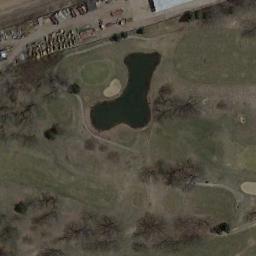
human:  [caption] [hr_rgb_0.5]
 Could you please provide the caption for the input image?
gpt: Numerous  trees are next to the golf course .

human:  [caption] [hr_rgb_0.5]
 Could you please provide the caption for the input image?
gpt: Several winding paths lead to different sand bunkers .

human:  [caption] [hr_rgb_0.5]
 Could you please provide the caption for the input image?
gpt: There are several bunkers and lakes and several paths on the large lawn on the golf course with many withered trees and several buildings  Many cars are parked in the open space next to the buildings .

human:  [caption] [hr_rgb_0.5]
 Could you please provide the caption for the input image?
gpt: The golf course has a lake, Some putting greens, Fairways, Roads, Bare barrier trees and two sandpits and some houses are next to the golf course .

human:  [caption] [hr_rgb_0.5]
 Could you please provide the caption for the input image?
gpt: There are some withered trees and a lake on the golf course .